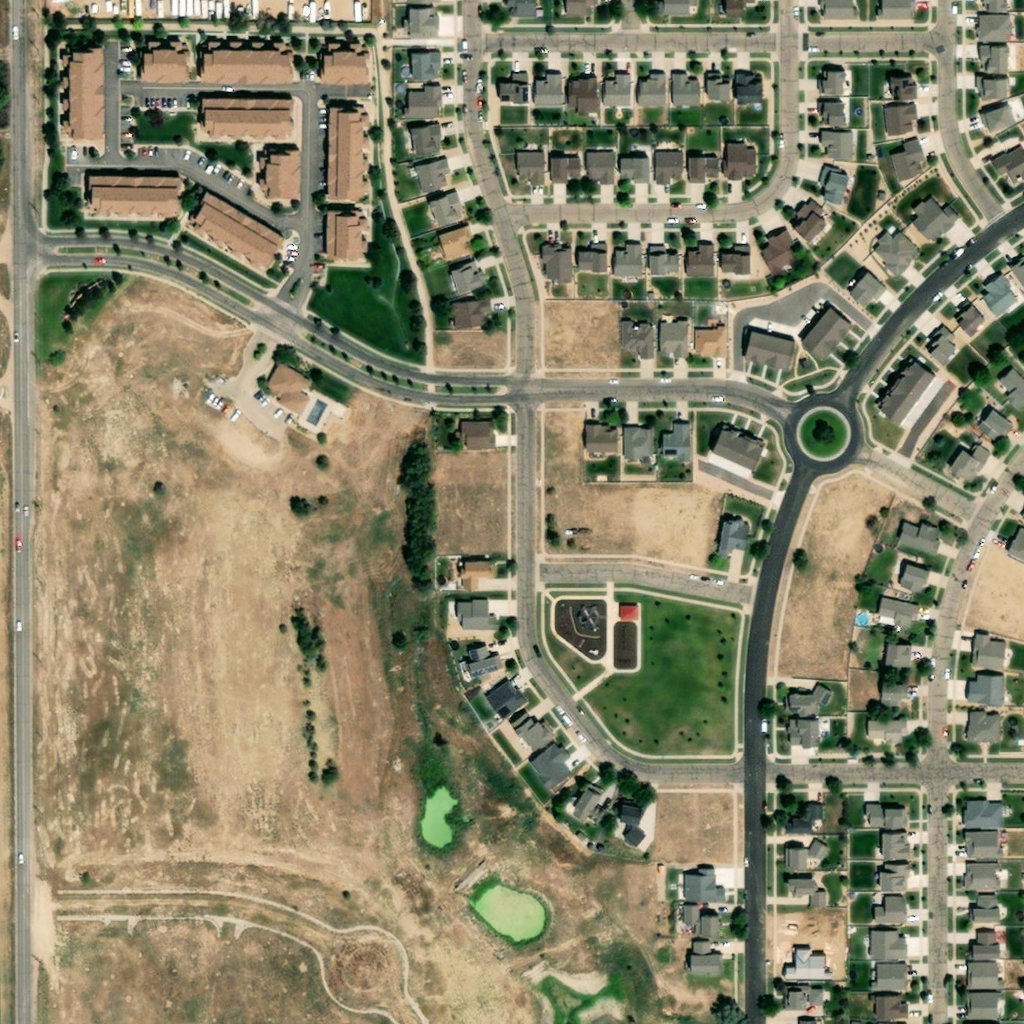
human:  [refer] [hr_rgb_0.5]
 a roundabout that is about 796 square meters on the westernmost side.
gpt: <box>[[31, 90, 40, 99, 0]]</box>